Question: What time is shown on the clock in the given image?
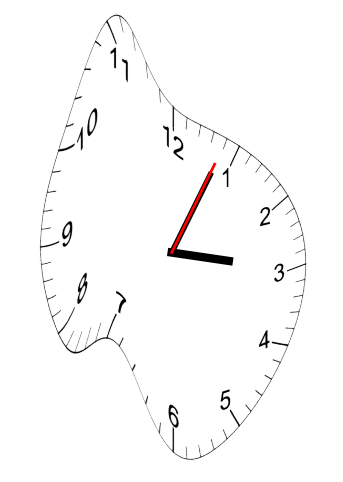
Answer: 03:04:04